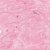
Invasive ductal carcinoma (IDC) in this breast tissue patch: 0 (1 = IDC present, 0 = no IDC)